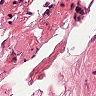
Metastatic tissue present: no